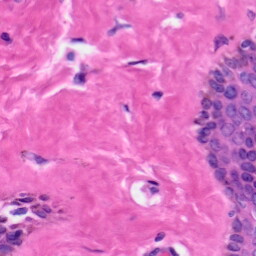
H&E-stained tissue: Skin